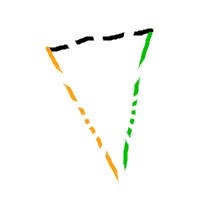
Shape: triangle